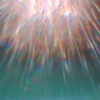
Label: sunburn